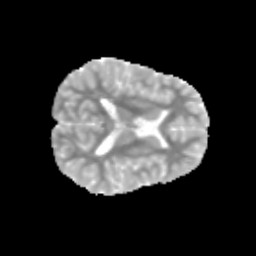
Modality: MD
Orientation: axial
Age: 11
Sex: male
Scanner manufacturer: siemens
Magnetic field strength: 3 T
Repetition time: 3.8 s
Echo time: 0.07 s